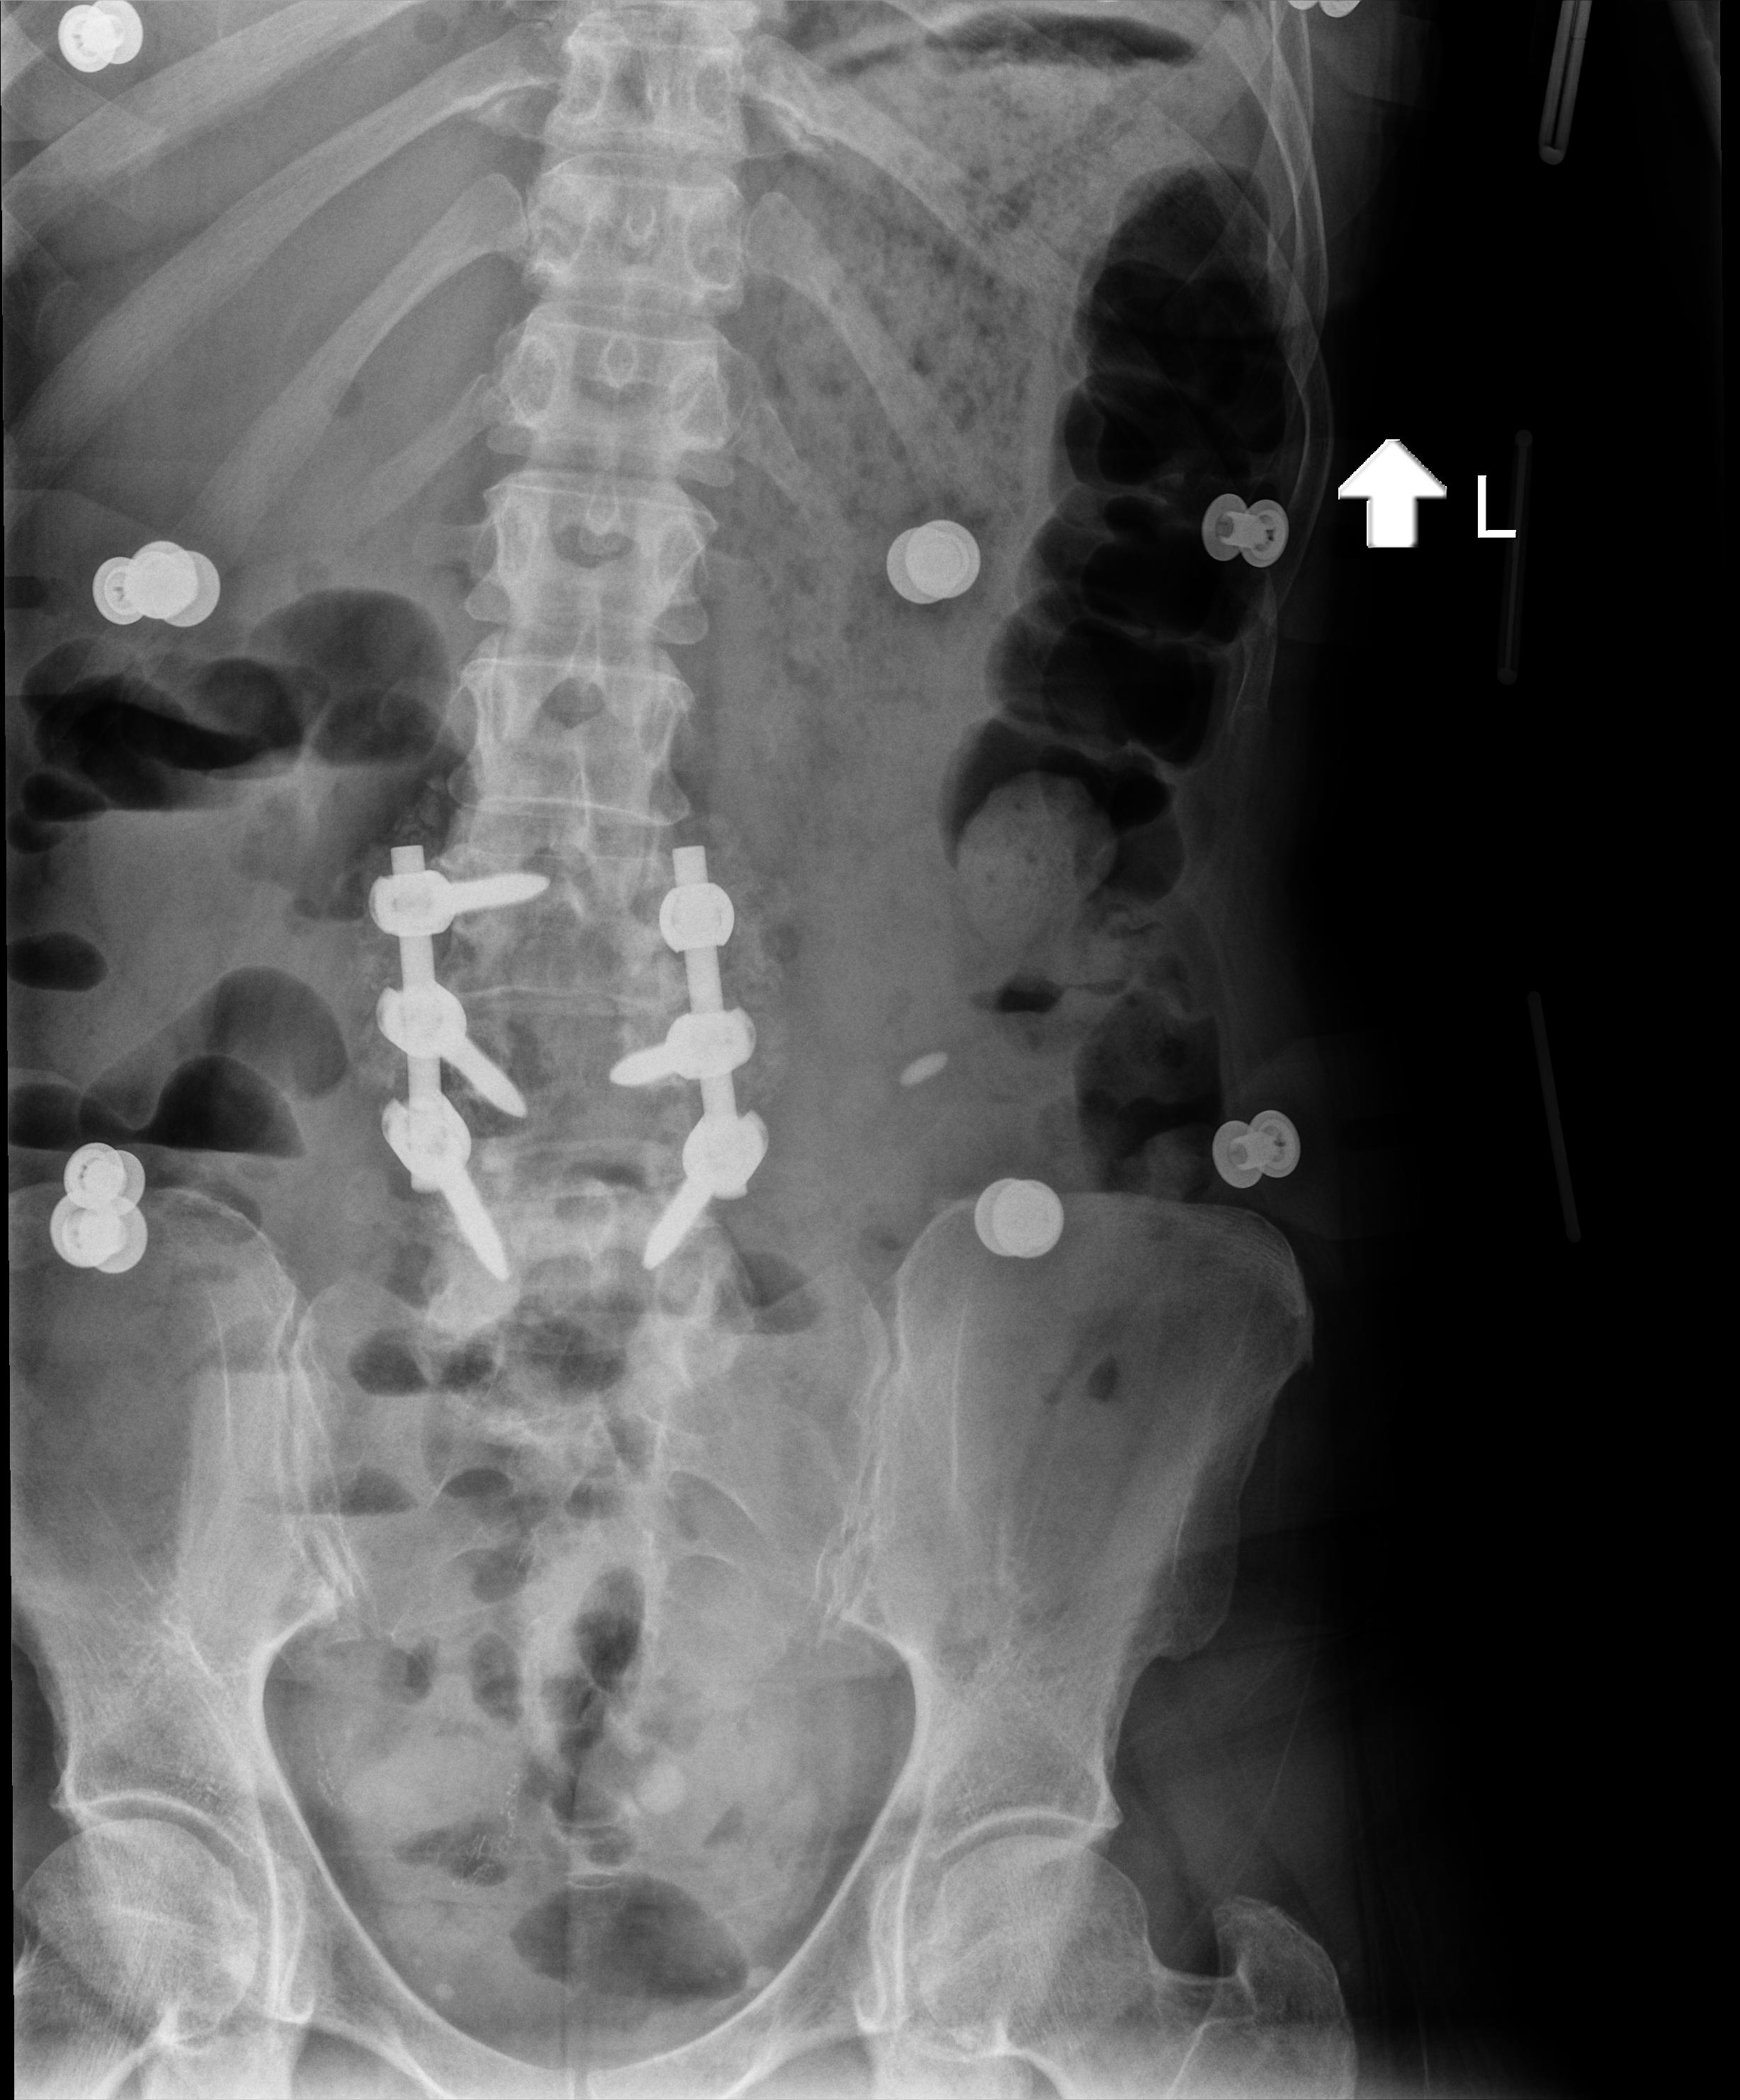
View: AP
Implant manufacturer: seaspine mariner